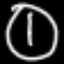
Label: clock